Field crop: maize
Growth stage: 2
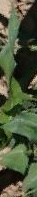
Species: maize